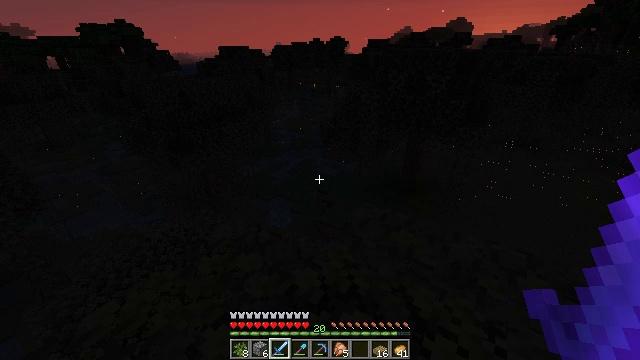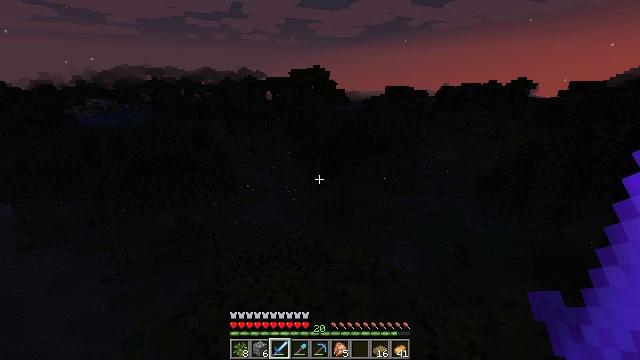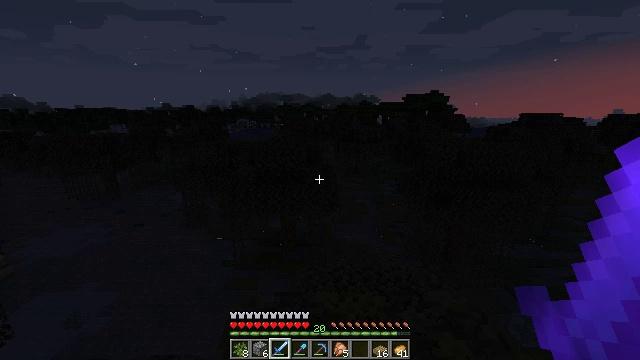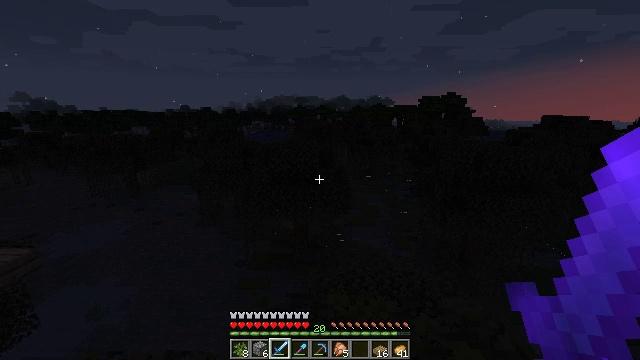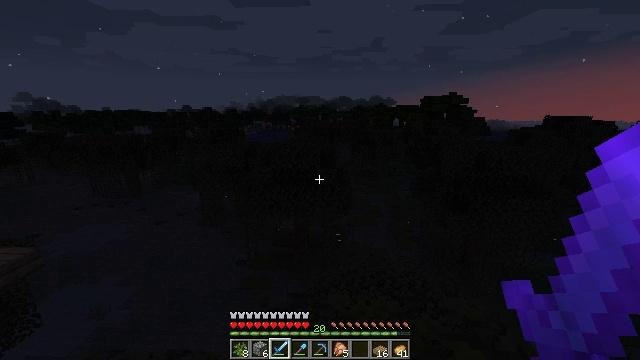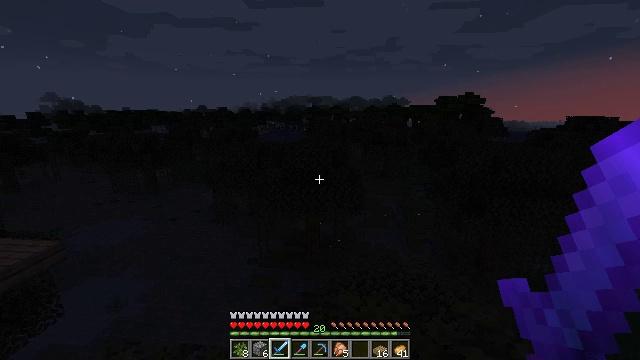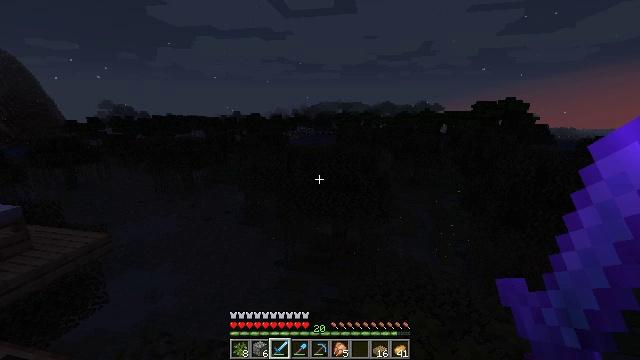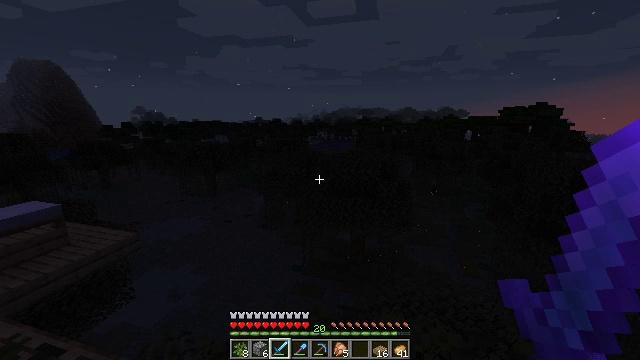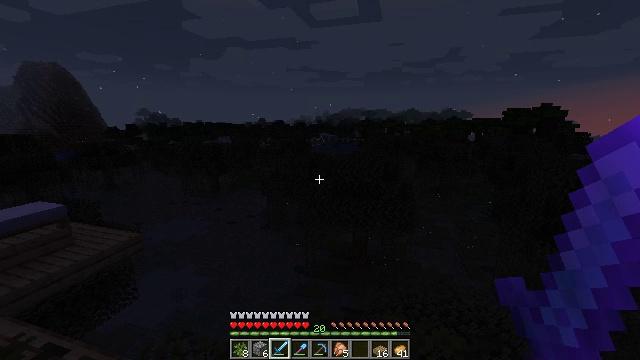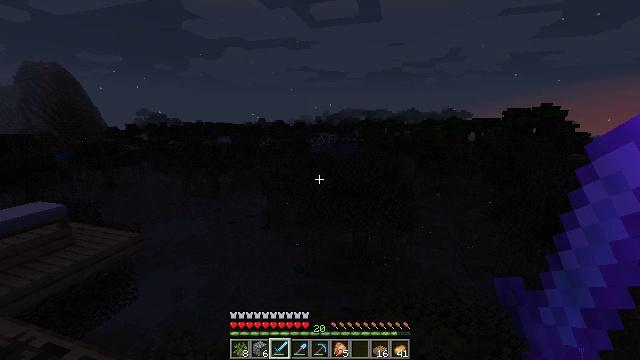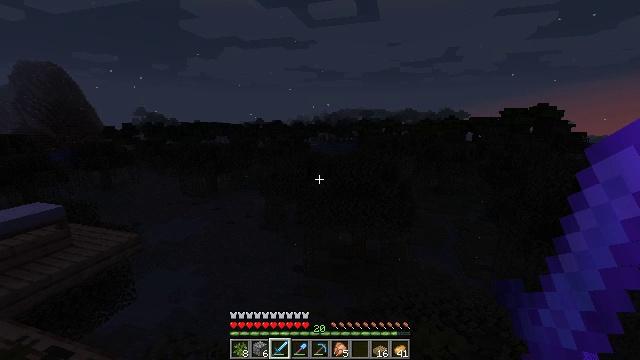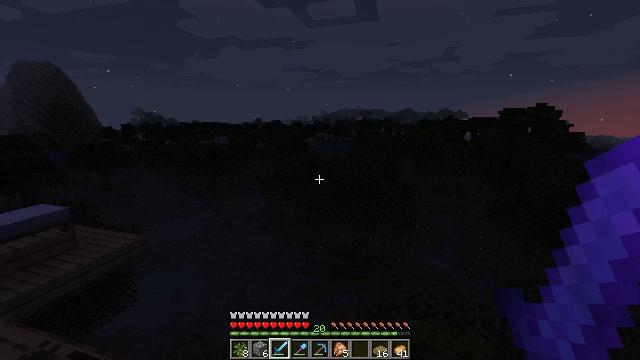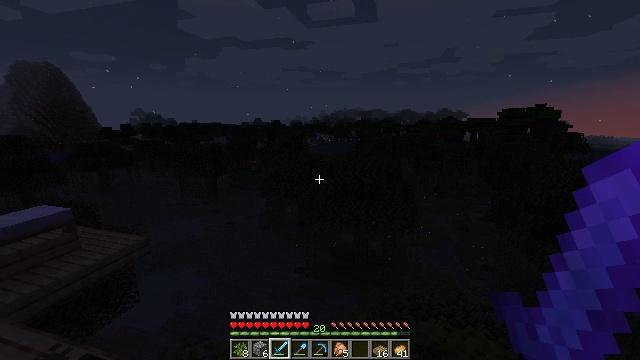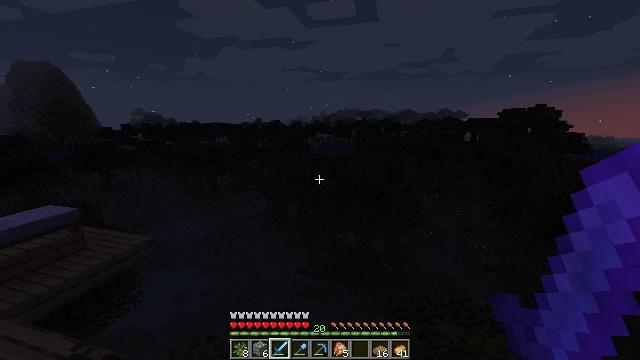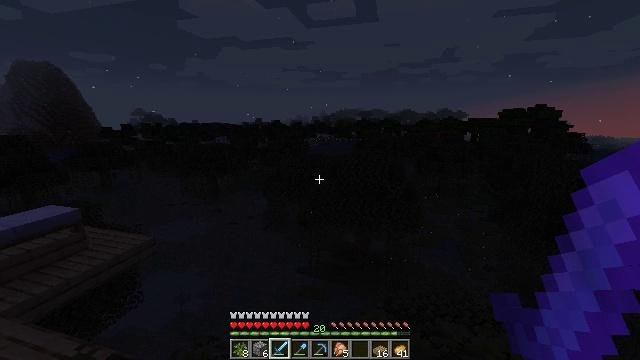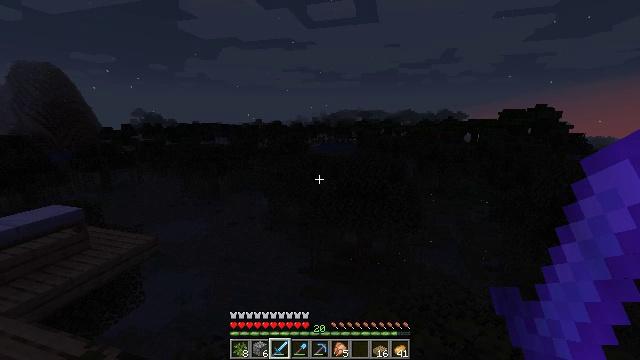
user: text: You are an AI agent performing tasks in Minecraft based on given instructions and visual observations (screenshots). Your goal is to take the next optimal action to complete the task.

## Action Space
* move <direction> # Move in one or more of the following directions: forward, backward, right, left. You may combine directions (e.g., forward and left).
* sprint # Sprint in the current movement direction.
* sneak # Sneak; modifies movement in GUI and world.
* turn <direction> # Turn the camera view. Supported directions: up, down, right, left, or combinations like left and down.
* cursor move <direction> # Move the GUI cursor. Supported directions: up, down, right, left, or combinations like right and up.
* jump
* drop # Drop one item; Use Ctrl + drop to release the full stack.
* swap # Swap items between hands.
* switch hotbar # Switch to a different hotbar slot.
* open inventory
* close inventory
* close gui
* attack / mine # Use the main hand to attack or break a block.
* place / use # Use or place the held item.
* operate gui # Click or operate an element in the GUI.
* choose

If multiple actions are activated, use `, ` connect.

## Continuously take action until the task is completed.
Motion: motion action
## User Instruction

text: Break oak leaves from the trees.
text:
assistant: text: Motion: turn left and up
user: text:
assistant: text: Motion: turn left and up
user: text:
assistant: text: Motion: turn left
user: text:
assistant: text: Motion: no_op
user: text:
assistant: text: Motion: turn left
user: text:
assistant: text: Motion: turn left and up
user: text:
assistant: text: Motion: turn left and up
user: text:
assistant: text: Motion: no_op
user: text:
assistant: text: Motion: no_op
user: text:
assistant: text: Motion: move left
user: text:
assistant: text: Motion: move left
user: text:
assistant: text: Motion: move left
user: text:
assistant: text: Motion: no_op
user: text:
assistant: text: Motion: no_op
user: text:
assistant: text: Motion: no_op
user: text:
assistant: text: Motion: no_op
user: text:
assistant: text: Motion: no_op
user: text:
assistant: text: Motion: turn left
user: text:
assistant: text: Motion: no_op
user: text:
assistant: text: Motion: no_op
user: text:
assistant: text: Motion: no_op
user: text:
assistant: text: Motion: no_op
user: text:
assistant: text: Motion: no_op
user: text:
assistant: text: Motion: no_op
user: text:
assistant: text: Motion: no_op
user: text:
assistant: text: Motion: no_op
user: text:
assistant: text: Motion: no_op
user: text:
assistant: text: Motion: no_op
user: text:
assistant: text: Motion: no_op
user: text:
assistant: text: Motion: no_op